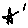
Label: star